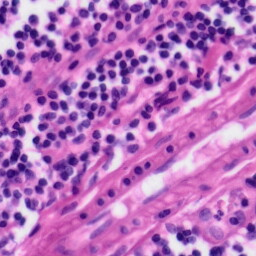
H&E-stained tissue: Tonsil